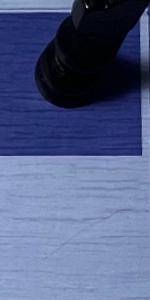
Label: Empty